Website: macys
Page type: receipt
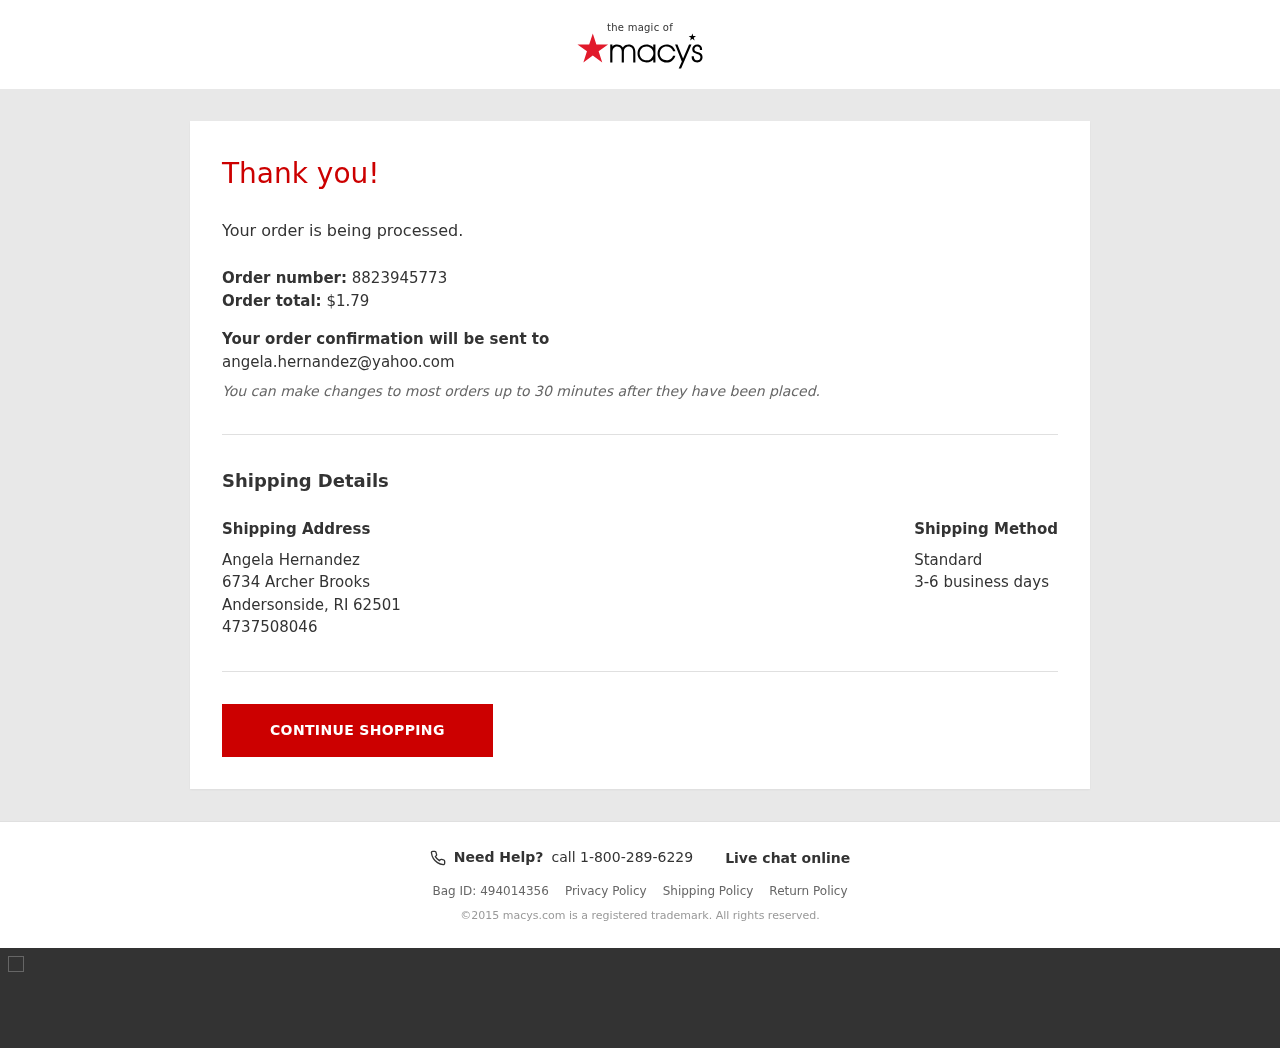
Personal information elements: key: PII_CITY_STATE_ZIP
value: Andersonside, RI 62501
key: PII_EMAIL
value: angela.hernandez@yahoo.com
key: PII_FULLNAME
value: Angela Hernandez
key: PII_PHONE
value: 4737508046
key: PII_STREET
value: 6734 Archer Brooks
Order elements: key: ORDER_ID
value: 8823945773
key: ORDER_TOTAL
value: $1.79